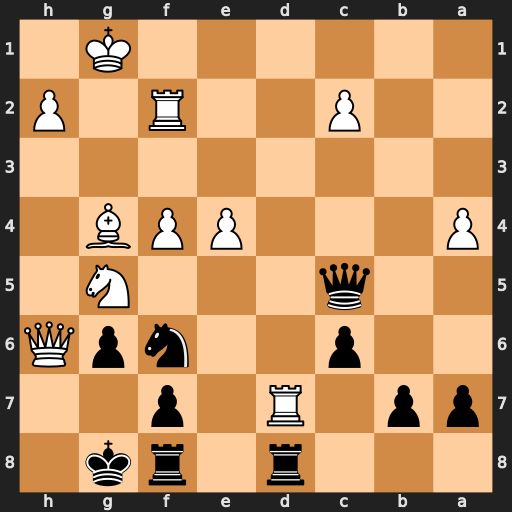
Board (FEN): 3r1rk1/pp1R1p2/2p2npQ/2q3N1/P3PPB1/8/2P2R1P/6K1
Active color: b
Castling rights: -
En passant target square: -
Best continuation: Qxf2+ Kxf2 Nxg4+ Ke2 Nxh6